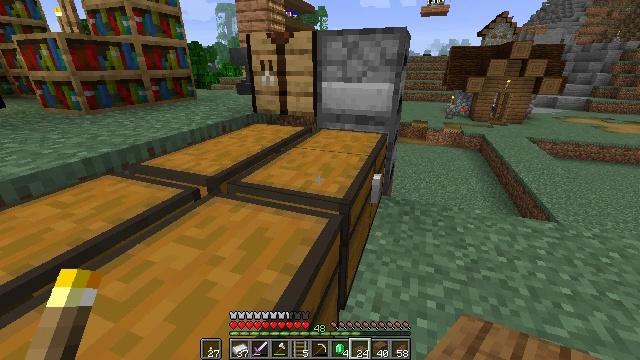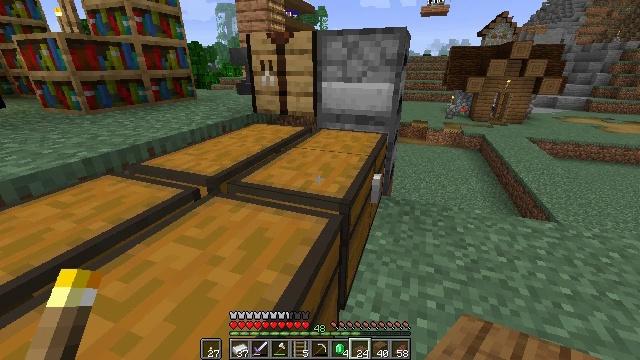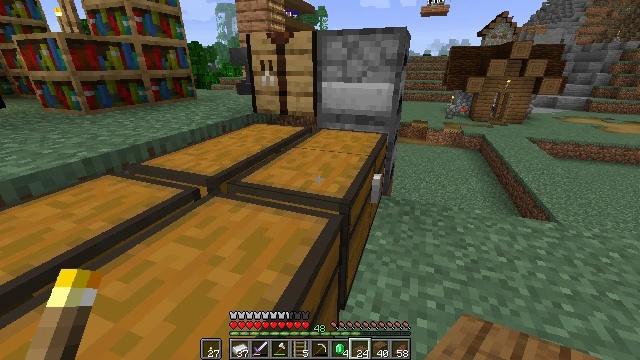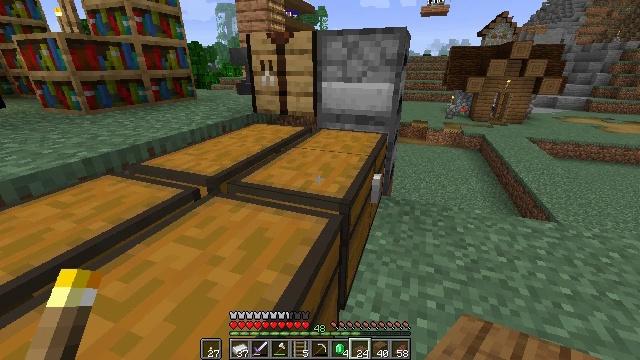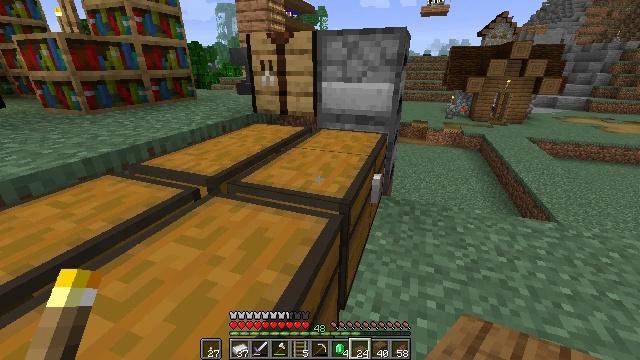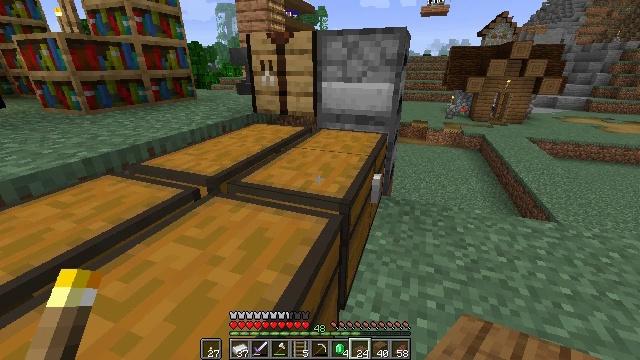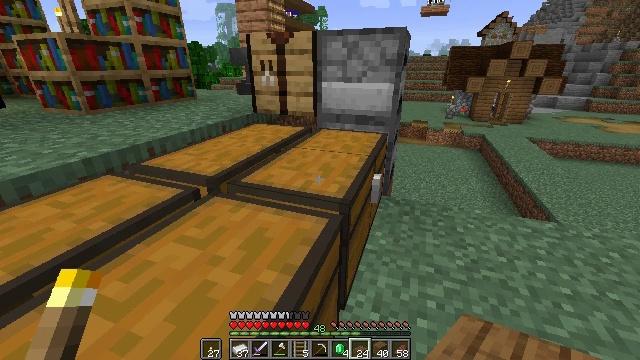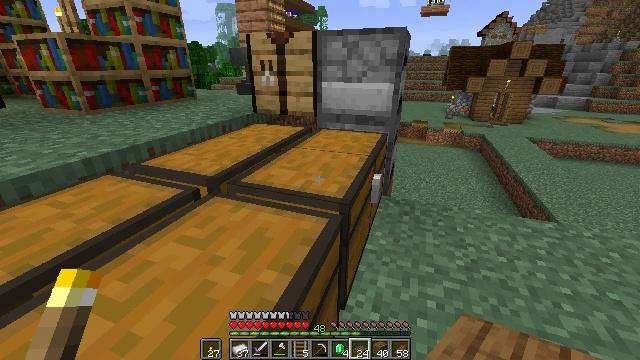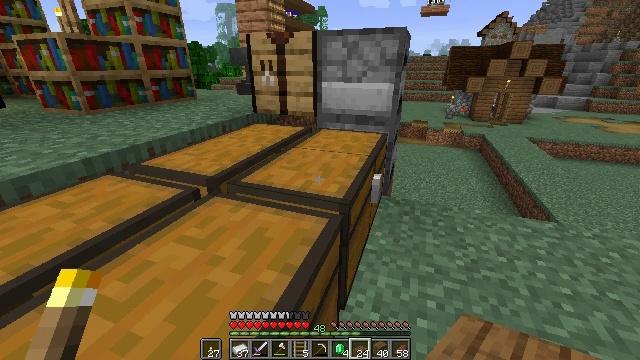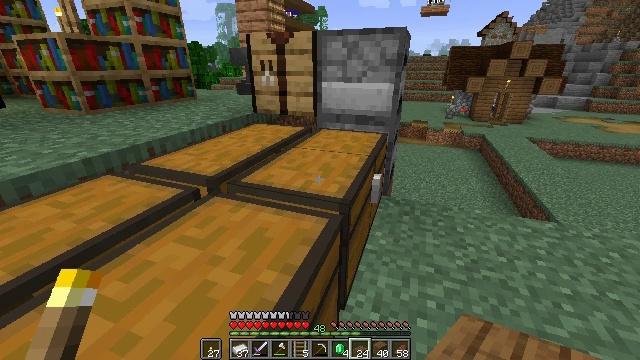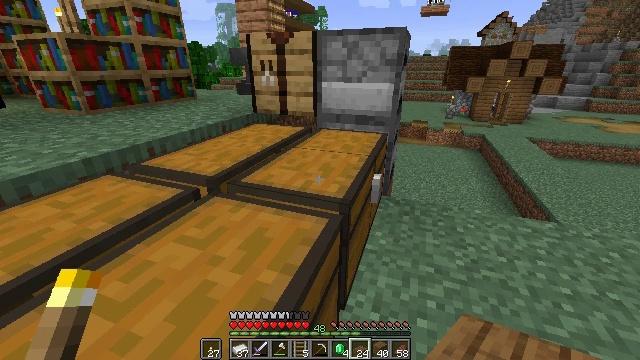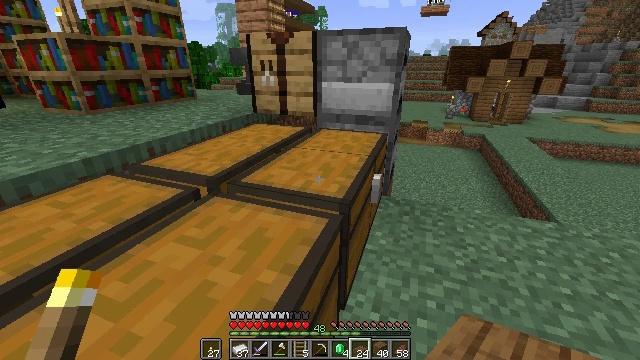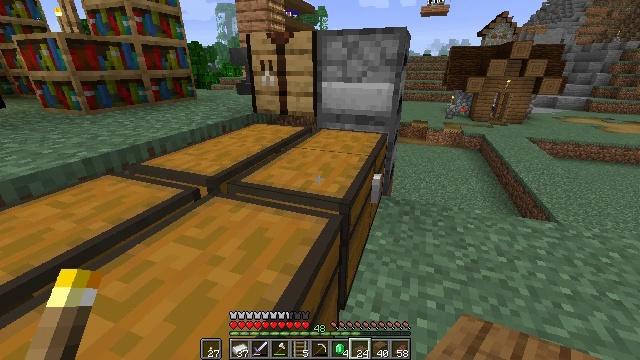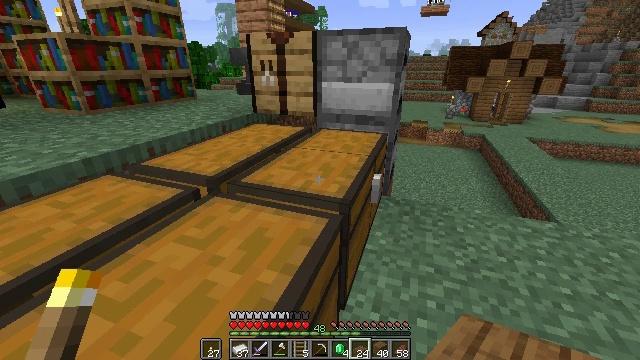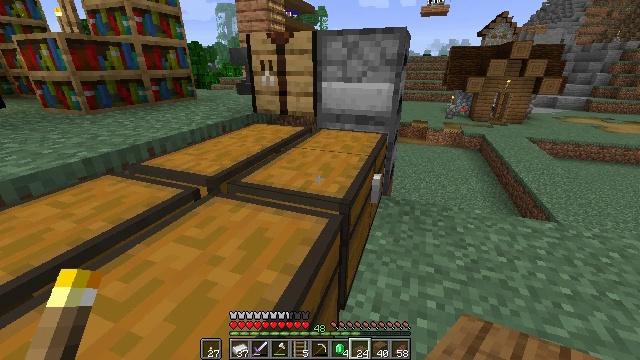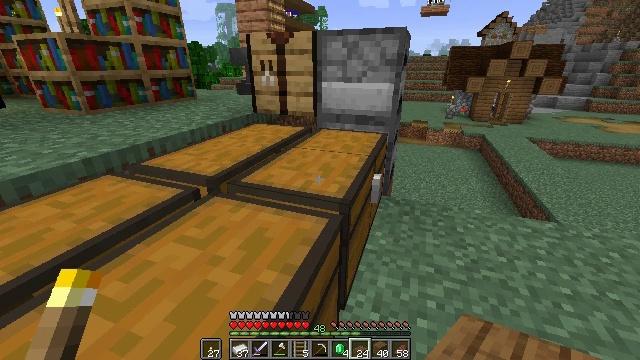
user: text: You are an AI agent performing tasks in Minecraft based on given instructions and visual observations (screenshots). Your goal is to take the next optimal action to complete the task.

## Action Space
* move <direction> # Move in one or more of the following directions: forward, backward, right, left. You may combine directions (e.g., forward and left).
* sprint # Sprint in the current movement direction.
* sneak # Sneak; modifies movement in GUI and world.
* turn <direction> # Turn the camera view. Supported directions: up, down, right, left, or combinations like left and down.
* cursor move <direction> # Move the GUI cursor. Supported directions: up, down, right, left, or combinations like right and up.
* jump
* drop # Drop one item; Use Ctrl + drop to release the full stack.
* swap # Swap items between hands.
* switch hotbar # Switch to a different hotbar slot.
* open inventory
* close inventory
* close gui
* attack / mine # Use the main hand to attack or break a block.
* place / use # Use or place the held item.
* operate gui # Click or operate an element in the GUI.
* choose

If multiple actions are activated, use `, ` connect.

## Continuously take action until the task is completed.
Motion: motion action
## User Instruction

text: Remove a spruce slab from the inventory.
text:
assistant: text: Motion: no_op
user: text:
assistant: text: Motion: no_op
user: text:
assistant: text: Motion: no_op
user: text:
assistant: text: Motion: no_op
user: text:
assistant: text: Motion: no_op
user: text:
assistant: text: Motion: no_op
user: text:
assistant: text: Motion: no_op
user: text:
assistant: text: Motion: no_op
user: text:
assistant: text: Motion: no_op
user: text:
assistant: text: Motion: no_op
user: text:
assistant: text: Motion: no_op
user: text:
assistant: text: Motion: no_op
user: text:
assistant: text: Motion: no_op
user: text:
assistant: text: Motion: no_op
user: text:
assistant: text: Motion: no_op
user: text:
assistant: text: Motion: no_op
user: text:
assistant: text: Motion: no_op
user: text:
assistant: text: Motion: no_op
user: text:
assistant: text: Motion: no_op
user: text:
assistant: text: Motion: no_op
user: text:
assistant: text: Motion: no_op
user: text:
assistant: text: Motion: no_op
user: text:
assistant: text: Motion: no_op
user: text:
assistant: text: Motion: no_op
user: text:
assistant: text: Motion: no_op
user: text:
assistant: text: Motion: no_op
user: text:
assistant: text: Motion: no_op
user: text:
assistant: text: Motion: no_op
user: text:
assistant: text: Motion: no_op
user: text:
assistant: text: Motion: no_op